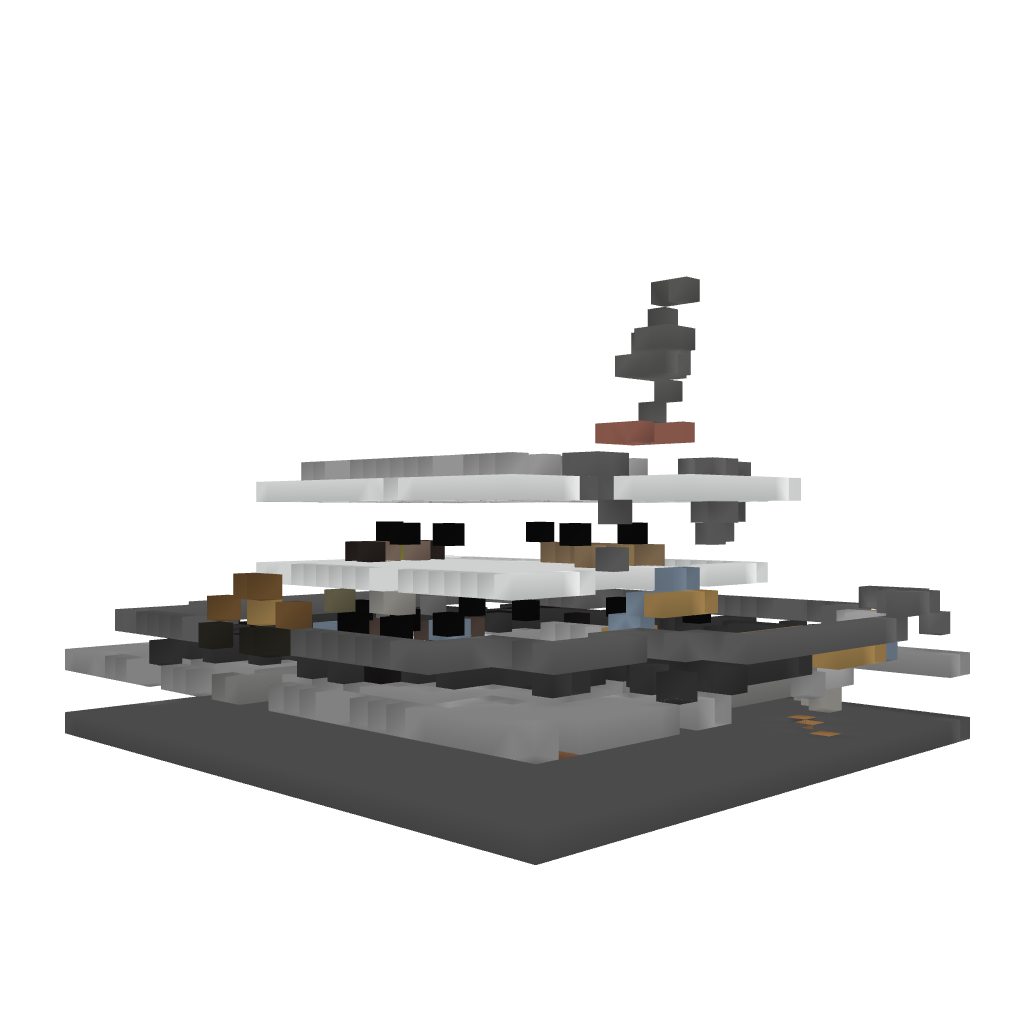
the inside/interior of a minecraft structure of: Modern House #1 By iEdgy